Question: I'm trying to display the validation errors thrown by the Codeigniter validator function. Codeigniter validator function sends '<p></p>' with each and every error as default.
The JSON output back to the page displays this HTML as it is, instead of displaying it in HTML paragraph one below another.
The PHP Codeigniter code is as follows (here is an array containing formvalidation errors)
'''
//Send output back to NG
$output['error'] = validation_errors();
$json = json_encode($output, JSON_HEX_QUOT | JSON_HEX_TAG);
echo $json;
'''
The AngularJS code is as follows
'''
var request = $http({
method: "post",
url: "/user/processregister",
data: $scope.regdata,
headers: {'Content-Type': 'application/x-www-form-urlencoded'}
});
request.then(
function (data) {
if(data.data.state == 1) {
$scope.alertMessage = "Registration Successful. Please wait while you are being redirected.";
$window.location.href = '/member';
} else {
$scope.alertMessage = data.data.error;
}
},
function(data) {
// Handle error here
$scope.alertMessage = 'Error in form submission. Please contact support.';
}
);
'''

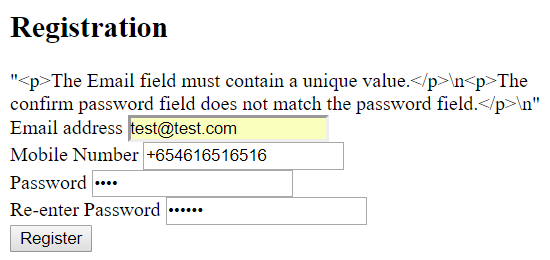
Answer: Here is what are you looking for '$this->form_validation->error_array();' now you have an array with all the validation errors, you can now loop through that array and do whatever you want.